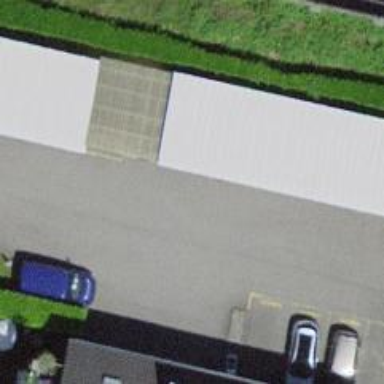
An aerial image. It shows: Garage building.